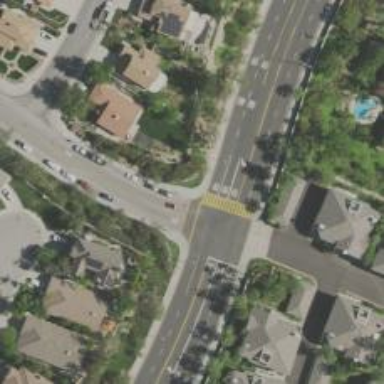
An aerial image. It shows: Marked crossing on footway.